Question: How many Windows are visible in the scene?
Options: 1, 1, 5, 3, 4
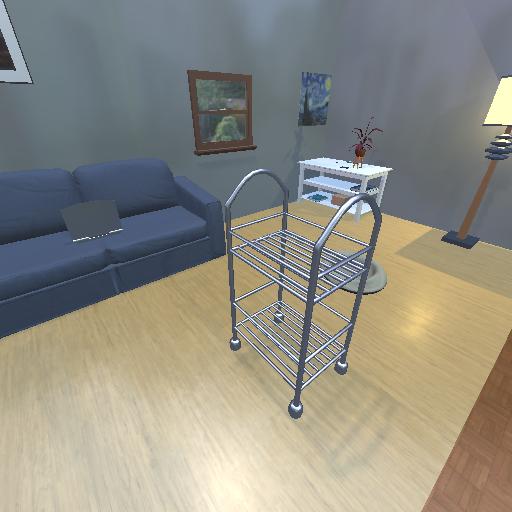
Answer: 1